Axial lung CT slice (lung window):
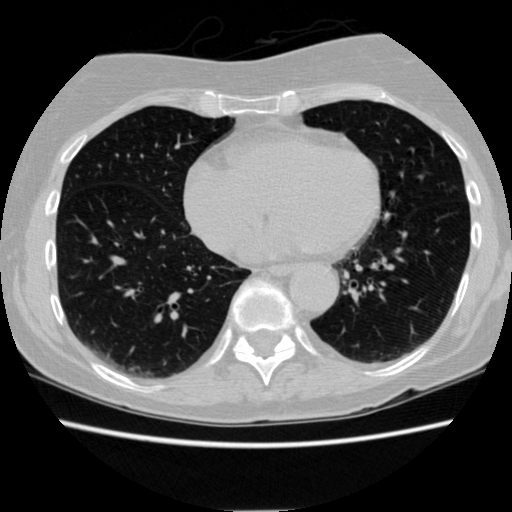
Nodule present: no